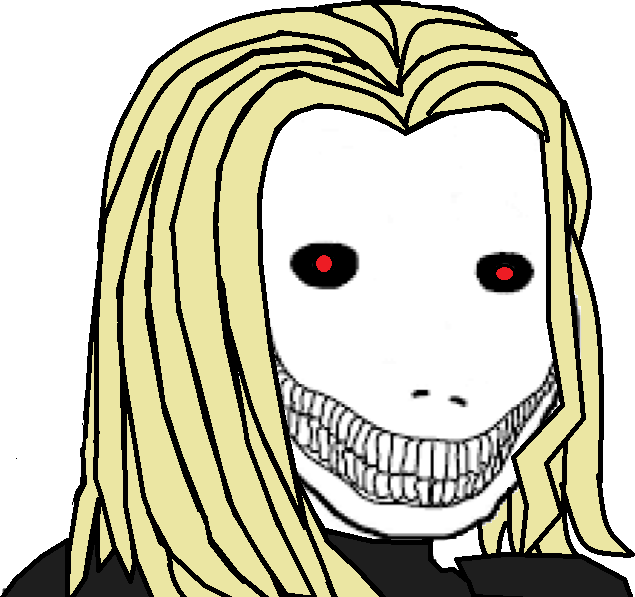
Label: 5_Oomer